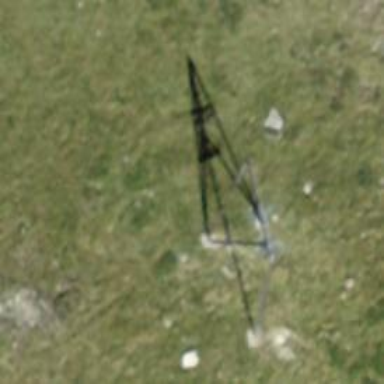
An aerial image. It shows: Pylon used for aerialway.